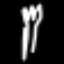
Label: fork